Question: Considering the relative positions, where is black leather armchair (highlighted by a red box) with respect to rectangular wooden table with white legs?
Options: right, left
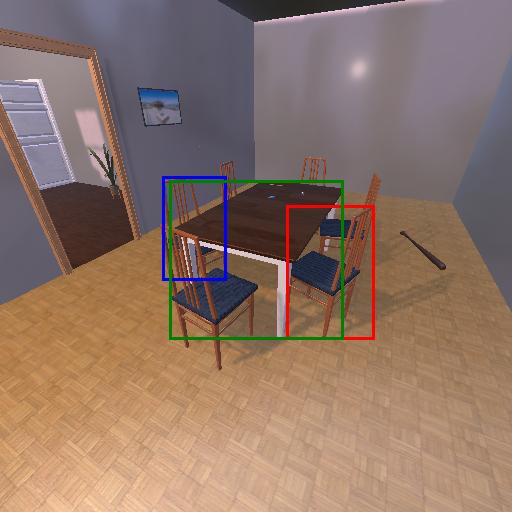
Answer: right